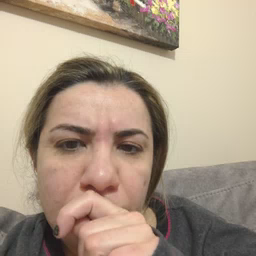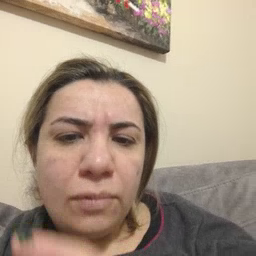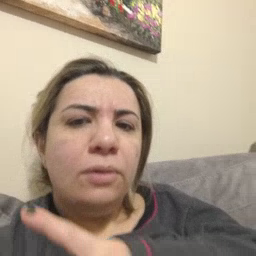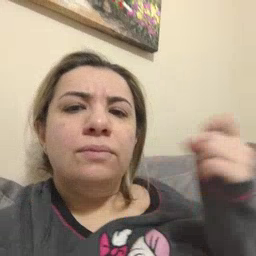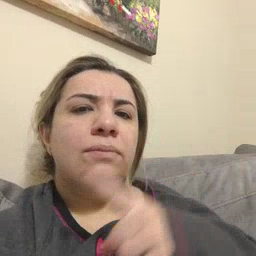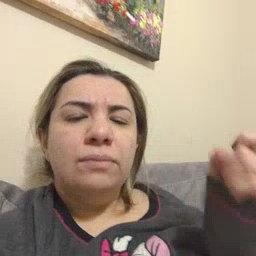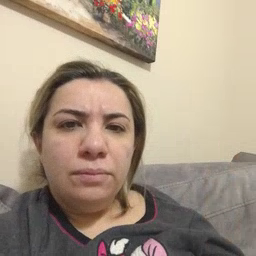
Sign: dryer